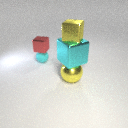
small cyan rubber sphere to the left of large yellow metal sphere